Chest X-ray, AP view. Patient: 67 years old, sex M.
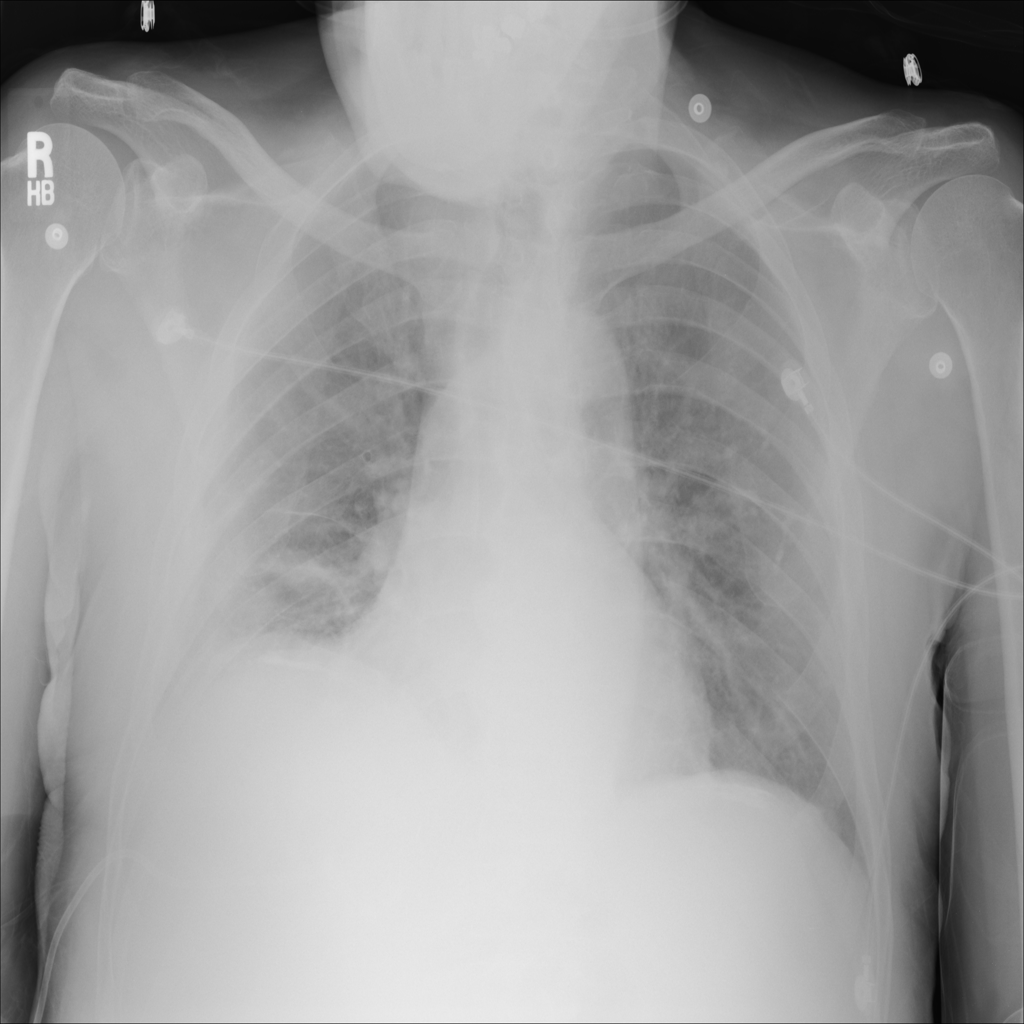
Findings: Atelectasis